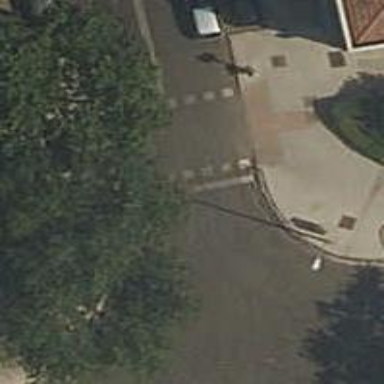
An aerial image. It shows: Road with traffic signals and zebra crossing with traffic signals.